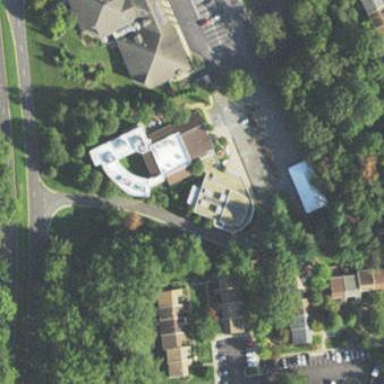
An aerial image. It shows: Beautiful synagogue building.